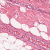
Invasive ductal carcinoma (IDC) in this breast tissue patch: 0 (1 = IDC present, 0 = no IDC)